Field crop: tomato
Growth stage: 1
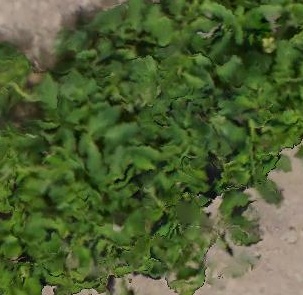
Species: tomato